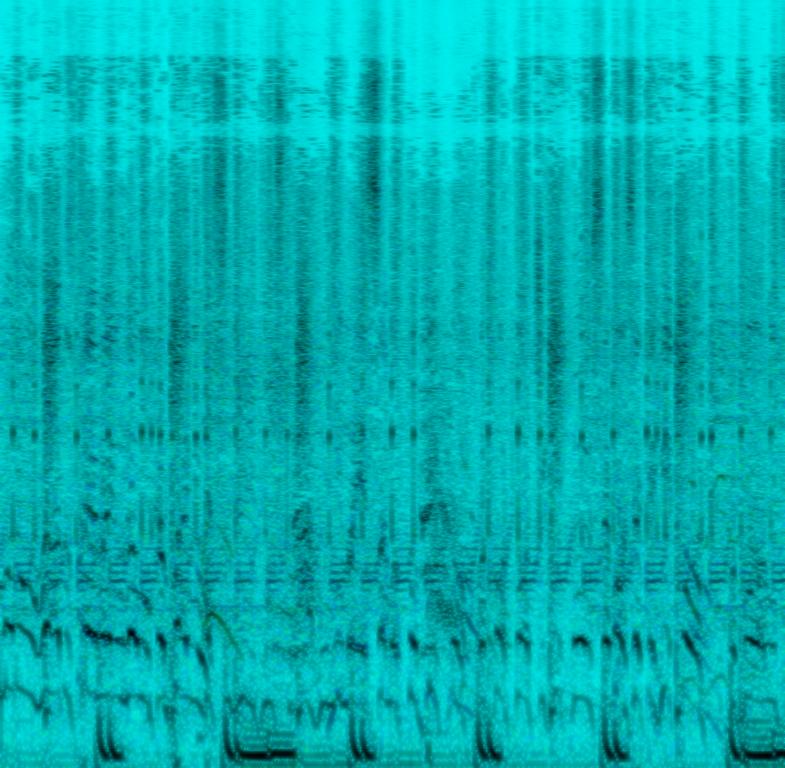
The low quality recording features a hip hop song that consists of flat male vocals, alongside background male ad libs, rapping over boomy bass, punchy kick, slap snare, shimmering hi hats, tinny percussive elements and weird, funny and repetitive percussion. It sounds groovy and boomy, but also muddy and poorly mixed.